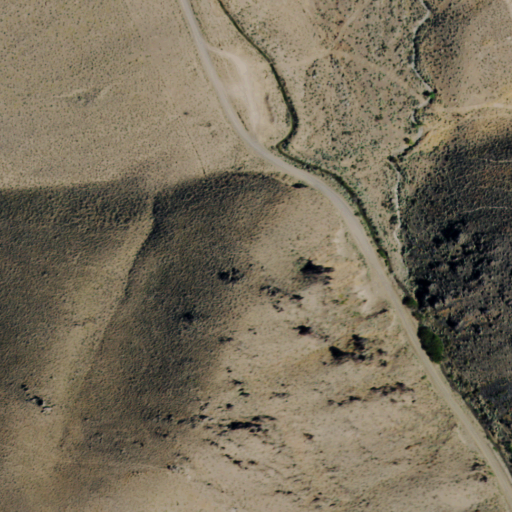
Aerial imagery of valley in Nevada named Crum Canyon containing shrub and grassland